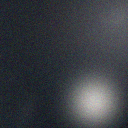
Screen state: off